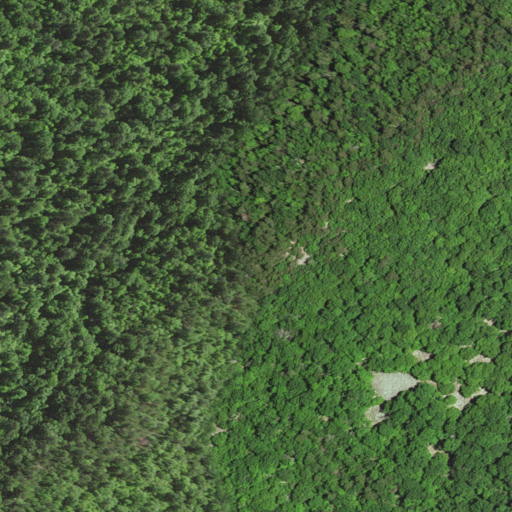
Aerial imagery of mountain in Virginia named Short Horse Mountain containing mixed forest, deciduous forest, and evergreen forest